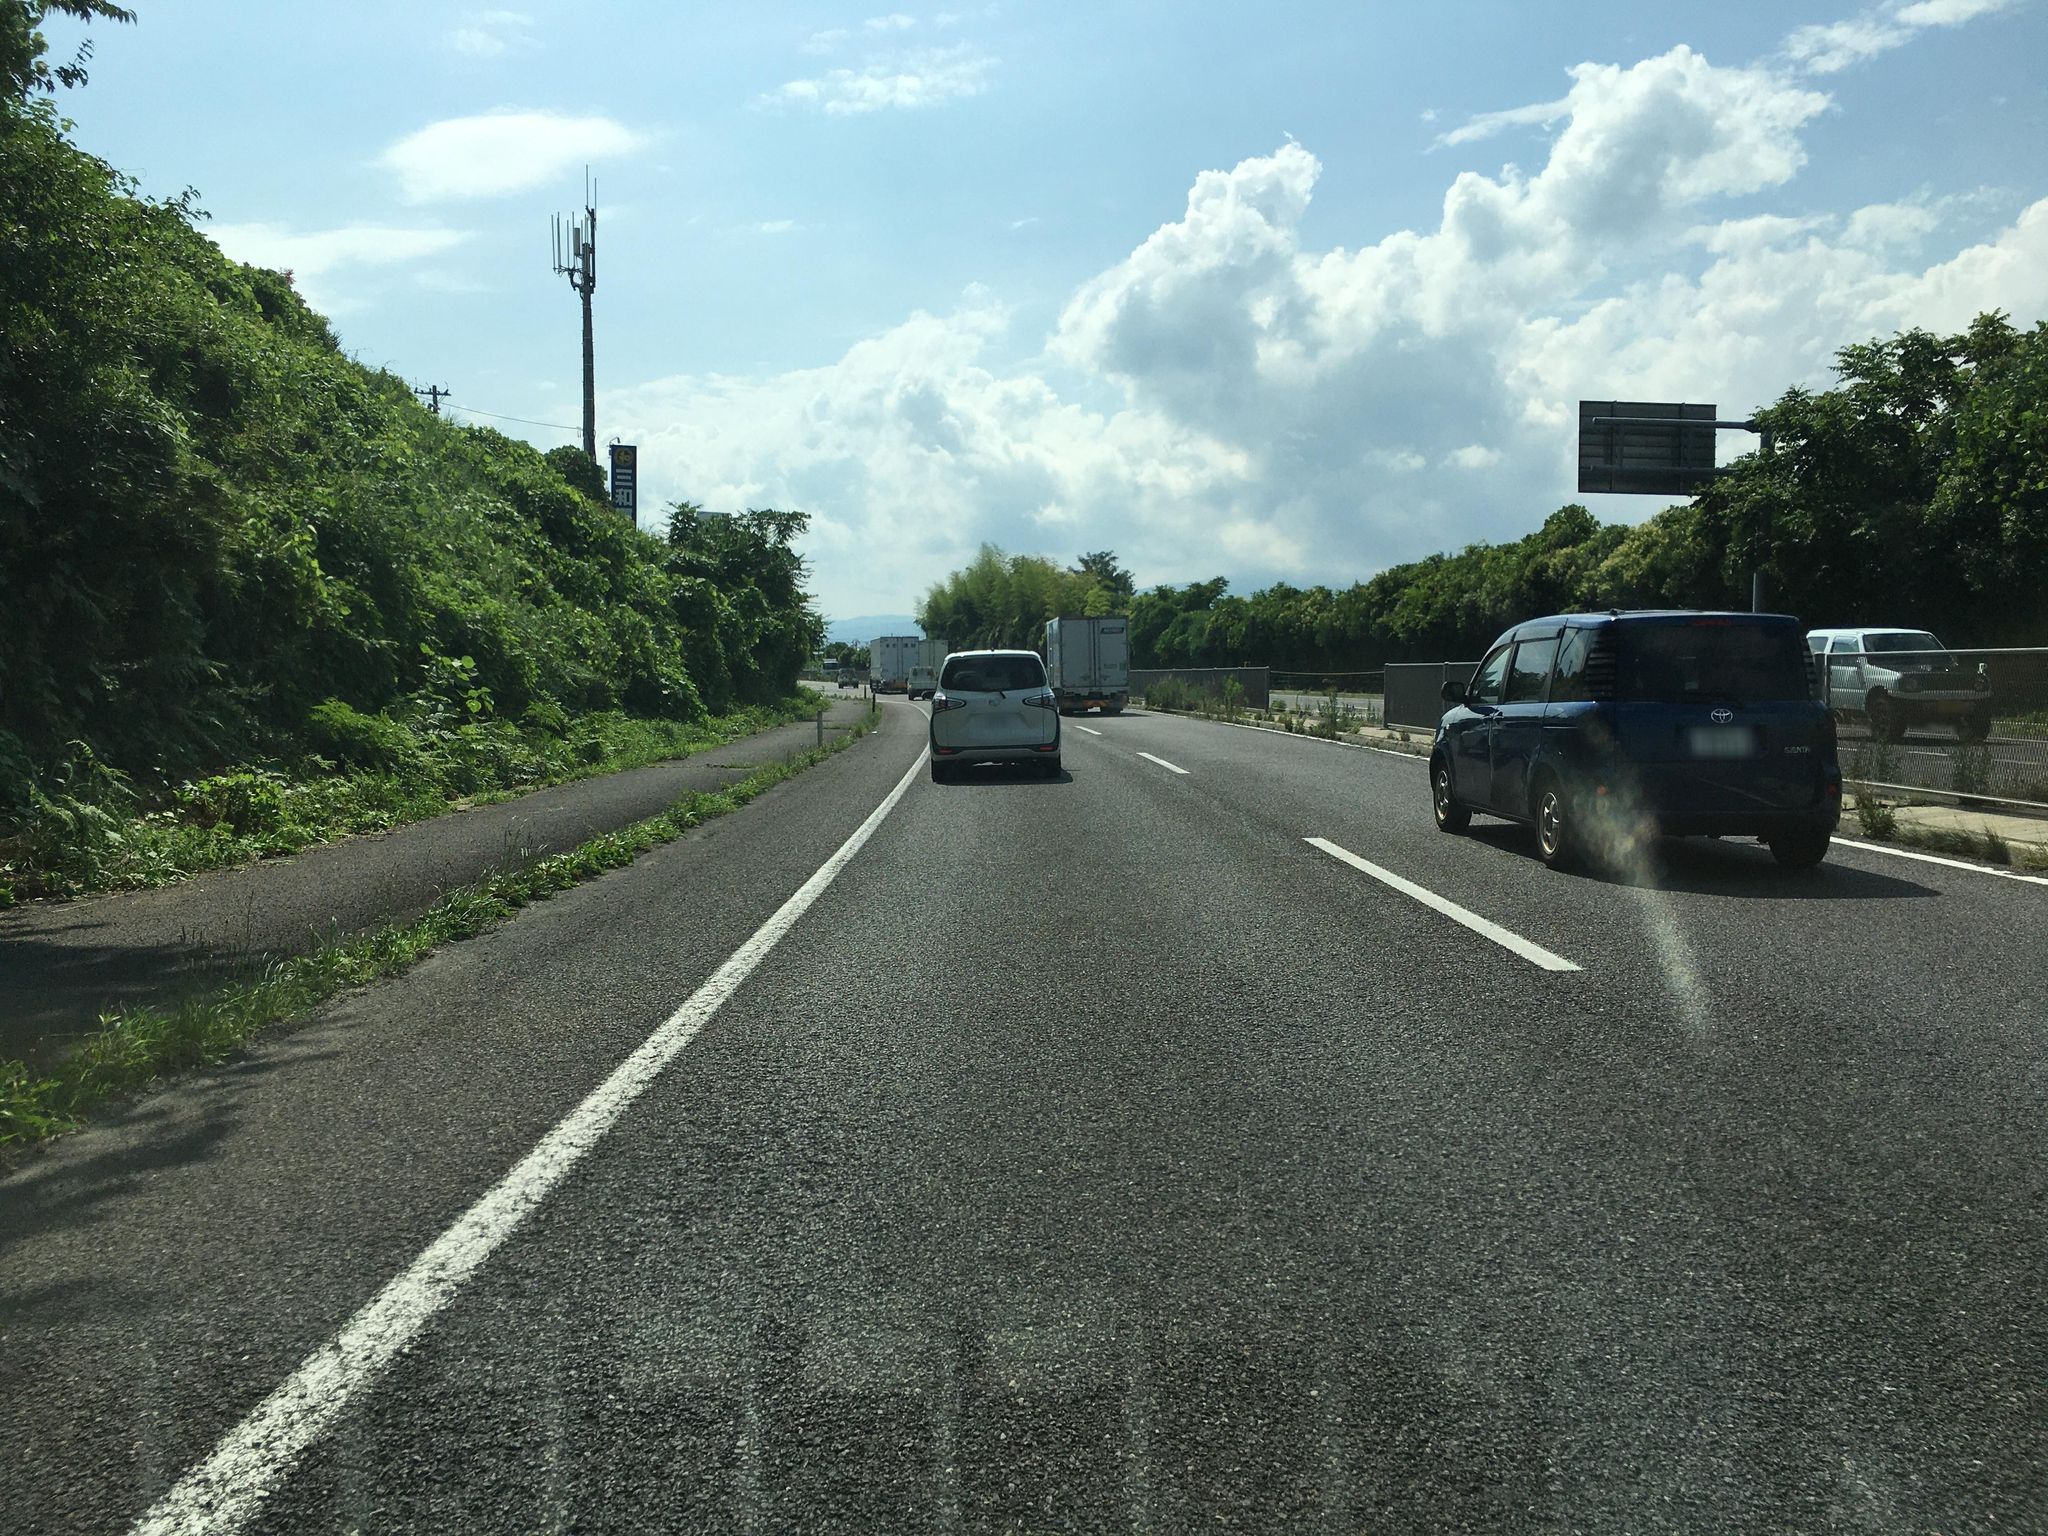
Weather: cloudy
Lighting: day
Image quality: good
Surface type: driving surface
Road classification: trunk
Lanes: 2.0
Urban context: suburban or peri-urban
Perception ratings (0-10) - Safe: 2.89, Lively: 2.41, Beautiful: 9.12, Boring: 5.48, Depressing: 5, Wealthy: 1.79